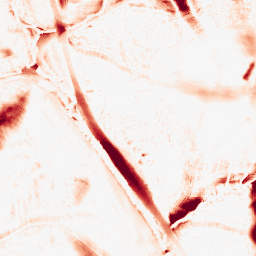
Category: morphological
Decomposition family: morphological_ellipse
Decomposition parameters: operation: opening
width: 30
height: 50
Upsampling method: lanczos
Upsampling parameters: scale: 8
Upsampling scale: 8